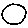
Label: circle